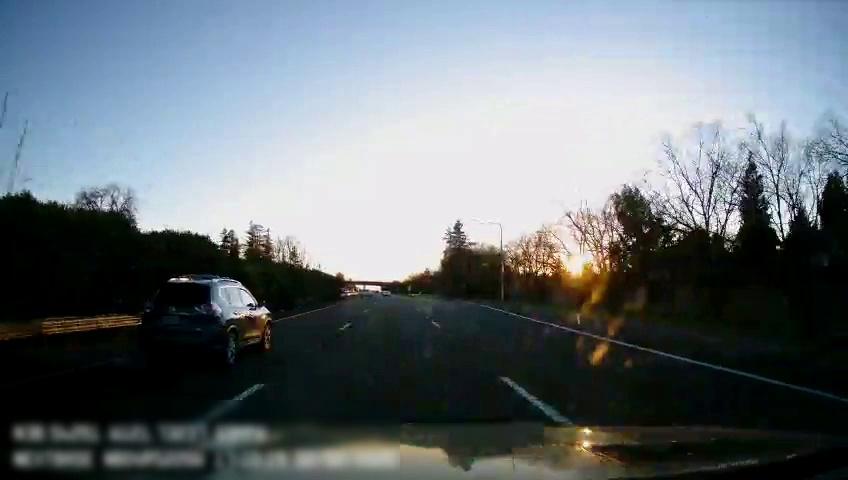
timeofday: Day
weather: Sunny
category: Drivable Space
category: Vehicles | Truck
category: Vehicles | SUV
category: Lanes | Alternate Lane
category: Lanes | Current Lane
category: Lanes | Current Lane
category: Lanes | Alternate Lane